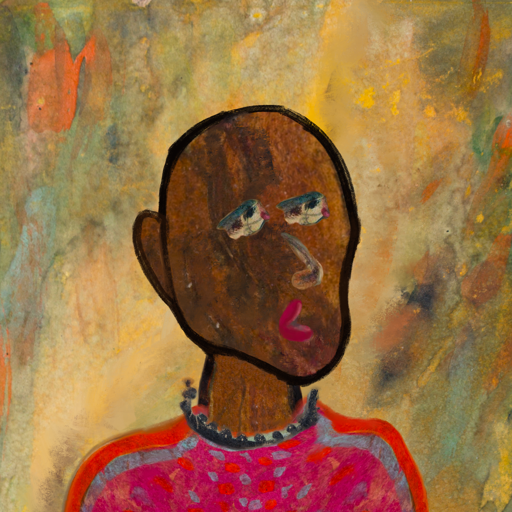
Background: Comrade, Head And Neck Side: Mosgoul, Face Side: Pipe, Bust: Sisters, Hair Side: Blank, Head Accessory: Blank, Second Necklace: Blank, Necklace: Childish, Baby: Blank